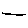
Label: line